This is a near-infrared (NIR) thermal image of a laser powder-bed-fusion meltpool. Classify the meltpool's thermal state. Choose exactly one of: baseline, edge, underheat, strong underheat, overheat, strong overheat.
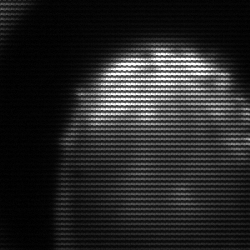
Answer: edge